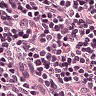
Metastatic tissue present: no